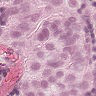
Metastatic tissue present: yes